Электрическая цепь состоит из источника ЭДС $\mathscr{E}$, резистора сопротивлением $R$, сверхпроводящих катушек индуктивностями $L_{1}$ и $L_{2}$, конденсатора емкостью $C$ и ключей $K_{1}$ и $K_{2}$ (см. рисунок).  Ключ $K_{1}$ замыкают. После достижения в цепи установившегося режима замыкают ключ $K_{2}$ и тут же размыкают ключ $K_{1}$.
силу тока, протекающего через катушку $L_{1}$ в установившемся режиме после замыкания ключа $K_{1}$;
максимальное напряжение на конденсаторе после размыкания ключа $K_{1}$. Внутренним сопротивлением источника тока, сопротивлениями соединительных проводов и контактов в ключах пренебречь.
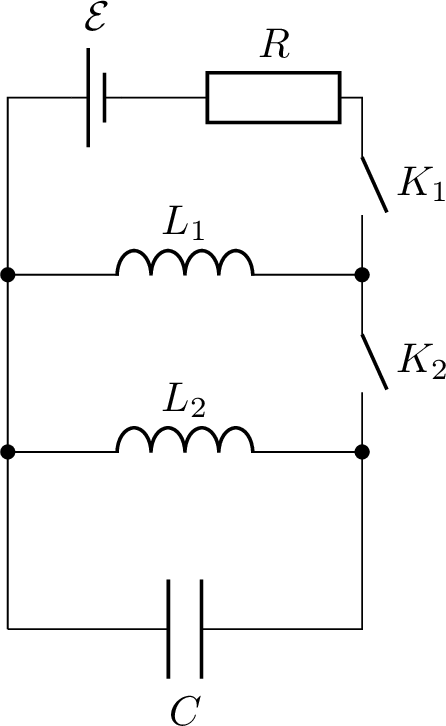
силу тока, протекающего через катушку $L_{1}$ в установившемся режиме после замыкания ключа $K_{1}$;
Решение: В установившемся режиме (после замыкания ключа $K_{1})$ через $L_{1}$ течет ток $I_{0}=\frac{\mathscr{E}}{R}$.
Ответ: $$ I_{0}=\frac{\mathscr{E}}{R}. $$

максимальное напряжение на конденсаторе после размыкания ключа $K_{1}$.
Решение: Пусть в некоторый момент после размыкания $K_{2}$ напряжение $U$ на конденсаторе стало максимальным, а токи через катушки стали равными $I_{1}$ и $I_{2}$. Эти токи текут через катушки $L_{1}$ и $L_{2}$ в противоположных направлениях. Ясно, что в этот момент $I_{1}=I_{2}$. В контуре из катушек $L_{1}$ и $L_{2}$ сумма магнитных потоков сохраняется: $$ L_{1} I_{1}+L_{2} I_{2}=L_{1} I_{0}. \quad (1) $$ По закону сохранения энергии $$ \frac{L_{1} I_{1}^{2}}{2}+\frac{L_{2} I_{2}^{2}}{2}+\frac{C U^{2}}{2}=\frac{L_{1} I_{0}^{2}}{2}. \quad (2) $$ Решая совместно уравнения $(1)$ и $(2)$, находим максимальное напряжение на конденсаторе $$ U=\mathscr{E} \sqrt{\frac{L_{1} L_{2}}{R^{2} C\left(L_{1}+L_{2}\right)}}. $$
Ответ: $$ U=\mathscr{E} \sqrt{\frac{L_{1} L_{2}}{R^{2} C\left(L_{1}+L_{2}\right)}}. $$
Темы:
T, Электричество, Всероссийские, Нестационарность, Электрические цепи, RLC